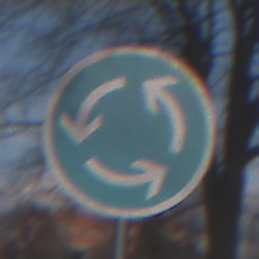
Verkehrszeichen: Kreisverkehr
Umgebung: Outdoor, Nature
Tageszeit: MorningAfternoon
Wetter: PartlyCloudy
Licht: Natural
Jahreszeit: NotSpecified
Kontrast: HighContrast